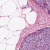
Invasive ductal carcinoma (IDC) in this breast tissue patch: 0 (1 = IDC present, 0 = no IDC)